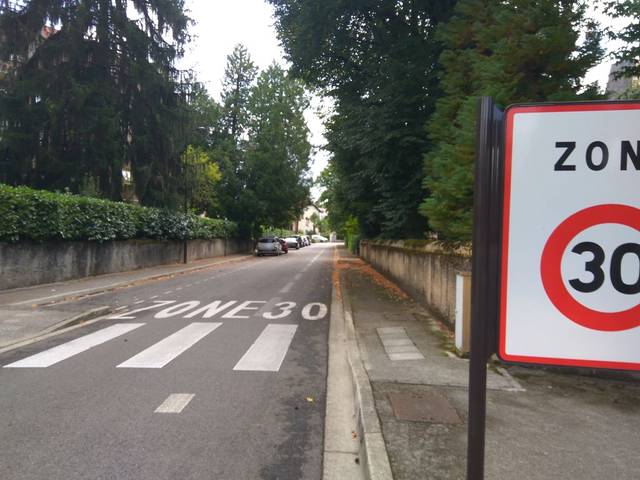
Region: France
Coordinates: 43.302, -0.3519